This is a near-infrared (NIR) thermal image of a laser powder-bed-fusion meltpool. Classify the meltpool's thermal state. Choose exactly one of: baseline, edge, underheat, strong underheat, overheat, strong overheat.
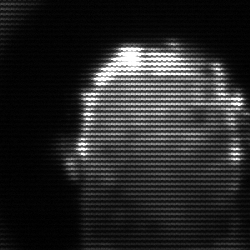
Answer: baseline